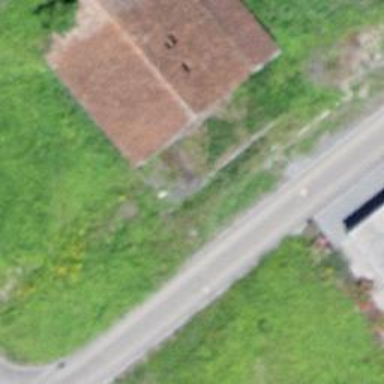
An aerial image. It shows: Barn.